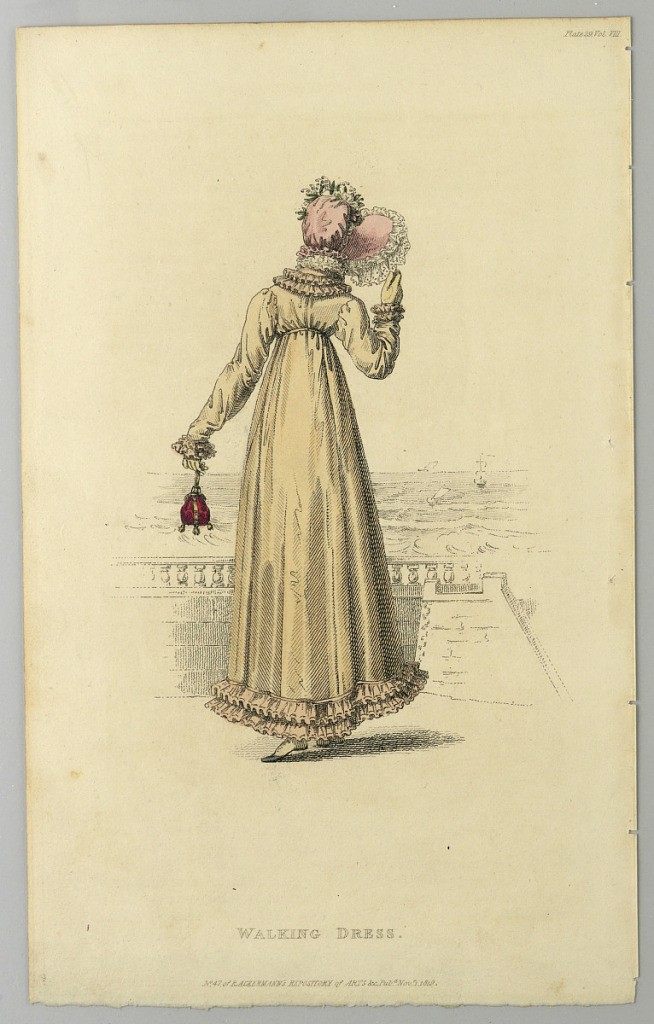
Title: Walking Dress
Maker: Rudolph Ackermann, English, b. Germany, 1764–1834
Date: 1819
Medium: Engraving, brush and watercolor on paper
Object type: Print
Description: Fashion plate with a woman standig by a railing, facing out to sea. She wears a yellow dress with pink trim, and a pink bonnet. Title below.